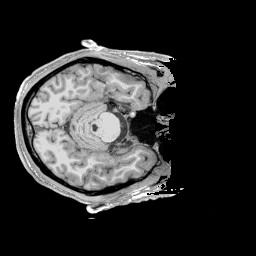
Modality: T1w
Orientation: coronal